Question: [
Android Studio Showing all Red errors But all the codes seems to be OK? In this image shown AppCompatActivity and all imported files. what should I do now ??
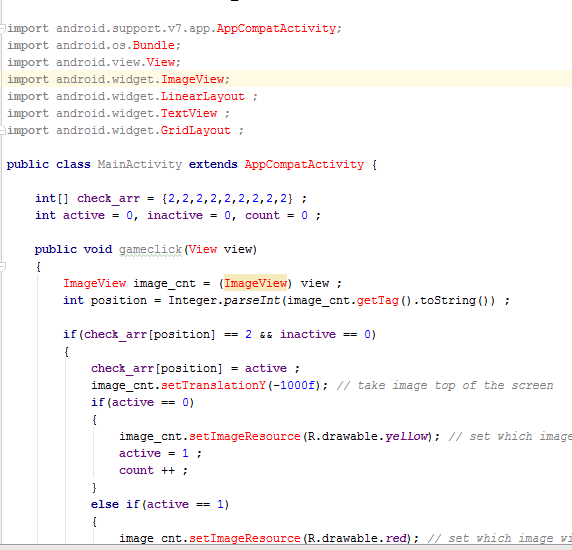
Answer: First, clean your project and rebuild again. If your issue is not still not resolved the then open the build.gradle(Module:app) file and try to update your appcompat library using this line:
'''
compile 'com.android.support:appcompat-v7:25.1.1'
'''
version number (25.1.1) is different according to your targetSdkVersion.